Question: I have recently identified that in iOS 7 the clock icon is animating showing the real time.

Does anyone have a clue how to make your application icon animating? Or is that a feature of one single application?
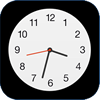
Answer: The iOS SDK does not allow you to change/animate your apps icon. Apple's own apps are ofcourse an exception.